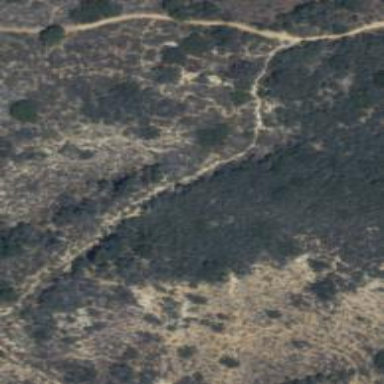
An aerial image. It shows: Path.